Field crop: tomato
Growth stage: 2
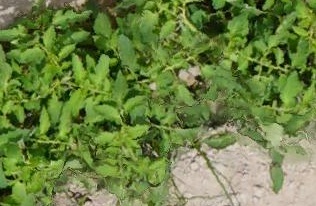
Species: tomato